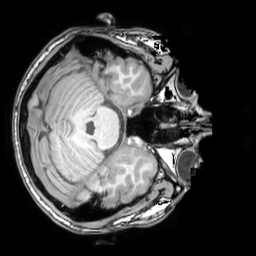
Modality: T1w
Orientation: axial
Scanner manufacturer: philips
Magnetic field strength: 3 T
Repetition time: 0.008126 s
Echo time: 0.003716 s